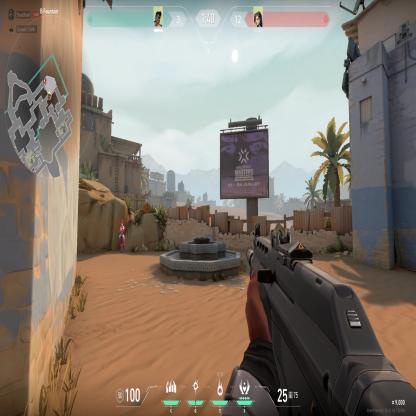
Label: enemy